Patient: sex F, age 44
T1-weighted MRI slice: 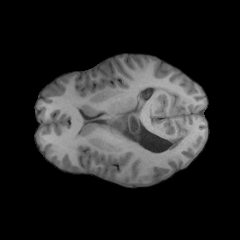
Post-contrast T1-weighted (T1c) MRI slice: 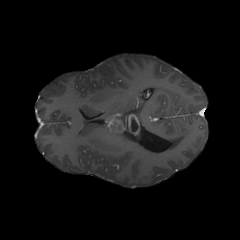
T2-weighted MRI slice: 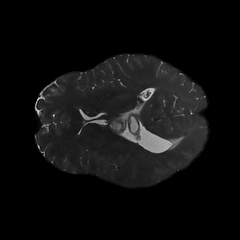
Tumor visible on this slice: yes
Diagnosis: Glioblastoma, IDH-wildtype
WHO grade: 4